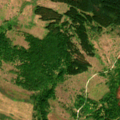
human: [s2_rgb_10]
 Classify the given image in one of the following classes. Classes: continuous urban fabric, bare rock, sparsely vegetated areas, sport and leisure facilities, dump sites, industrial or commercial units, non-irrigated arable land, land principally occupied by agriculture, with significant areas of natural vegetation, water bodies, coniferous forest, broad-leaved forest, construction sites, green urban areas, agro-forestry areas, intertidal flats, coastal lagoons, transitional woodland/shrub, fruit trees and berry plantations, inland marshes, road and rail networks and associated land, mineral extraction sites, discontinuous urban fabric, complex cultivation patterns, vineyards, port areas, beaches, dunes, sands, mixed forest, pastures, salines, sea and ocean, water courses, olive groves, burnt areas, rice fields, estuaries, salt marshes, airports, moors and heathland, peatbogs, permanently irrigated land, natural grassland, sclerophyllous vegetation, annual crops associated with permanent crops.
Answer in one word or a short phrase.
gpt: non-irrigated arable land, pastures, complex cultivation patterns, coniferous forest, natural grassland, transitional woodland/shrub